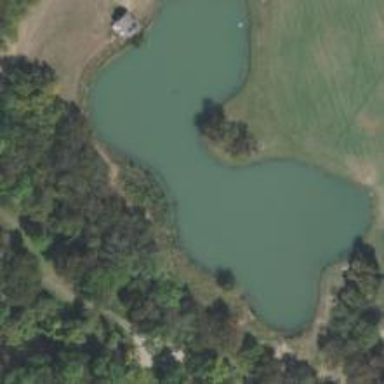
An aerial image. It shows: Water hazard on golf course. The hazard is natural water feature.